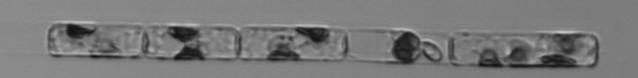
Label: Guinardia_delicatula_TAG_internal_parasite